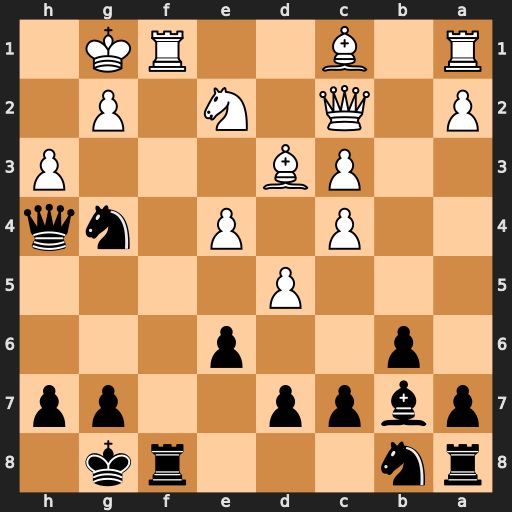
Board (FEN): rn3rk1/pbpp2pp/1p2p3/3P4/2P1P1nq/2PB3P/P1Q1N1P1/R1B2RK1
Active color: b
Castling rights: -
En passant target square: -
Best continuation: Rxf1+ Kxf1 Qf2#